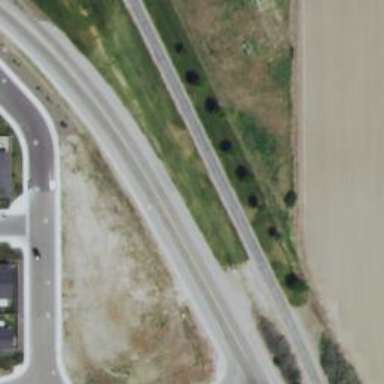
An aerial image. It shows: Asphalt cycleway running alongside abandoned railway track.